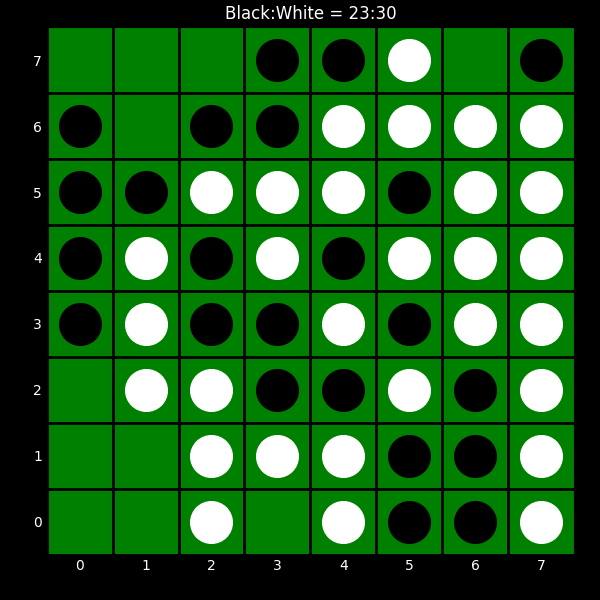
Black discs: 23
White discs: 30